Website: home-depot
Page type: review-order
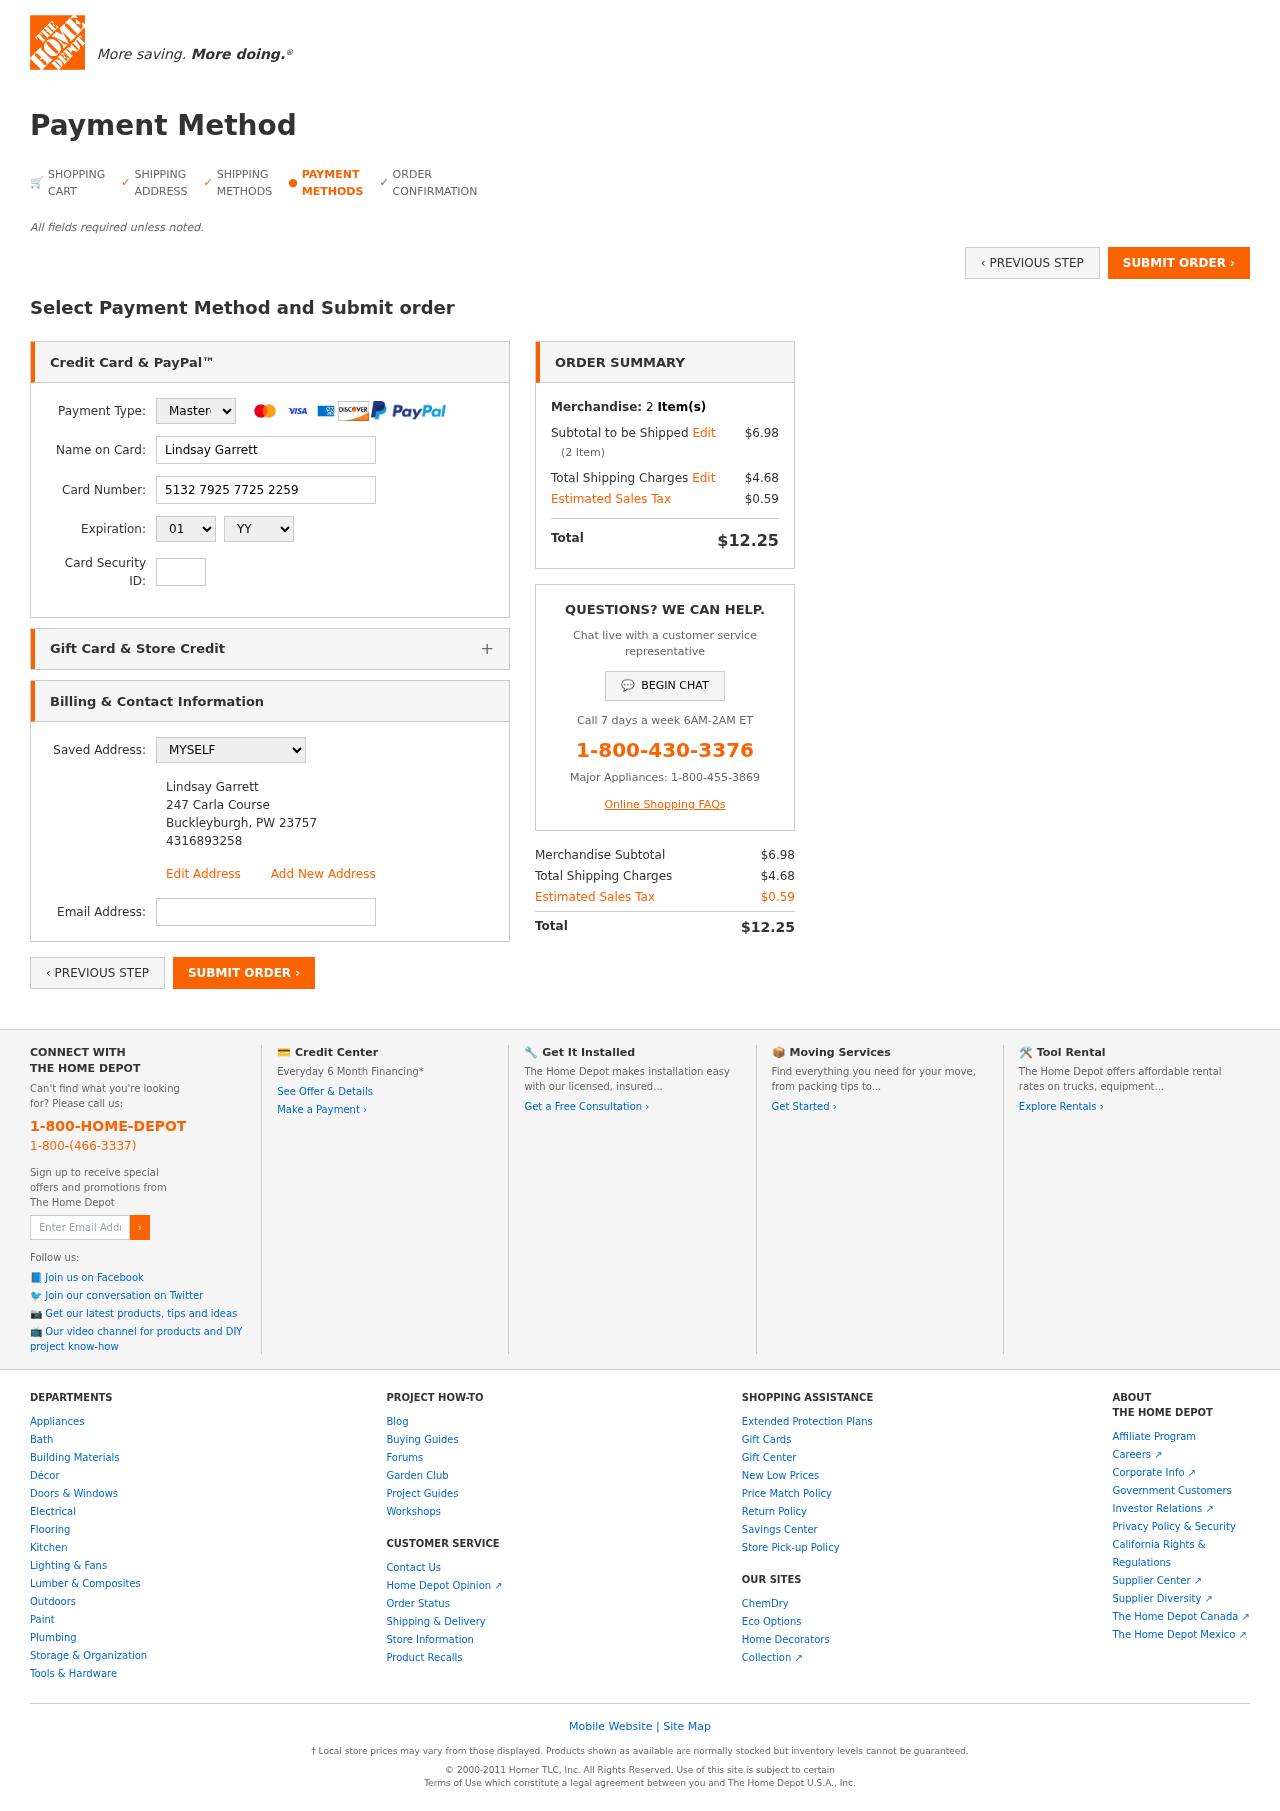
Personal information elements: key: PII_CARD_CVV
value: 933
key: PII_CARD_EXPIRY_MONTH
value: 01
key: PII_CARD_EXPIRY_YEAR
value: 27
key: PII_CARD_NUMBER
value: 5132 7925 7725 2259
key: PII_CARD_TYPE
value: Mastercard
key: PII_EMAIL
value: lgarrett@gmail.com
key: PII_FULLNAME
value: Lindsay Garrett
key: PII_FULLNAME2
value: Lindsay Garrett
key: PII_STREET2
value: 247 Carla Course
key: PII_CITY2
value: Buckleyburgh
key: PII_STATE_ABBR2
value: PW
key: PII_POSTCODE2
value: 23757
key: PII_PHONE2
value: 4316893258
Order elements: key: ORDER_NUM_ITEMS
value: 2
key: ORDER_SUBTOTAL
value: $6.98
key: ORDER_NUM_ITEMS2
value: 2
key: ORDER_SHIPPING_COST
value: $4.68
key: ORDER_TAX
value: $0.59
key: ORDER_TOTAL
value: $12.25
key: ORDER_SUBTOTAL2
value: $6.98
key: ORDER_SHIPPING_COST2
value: $4.68
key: ORDER_TAX2
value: $0.59
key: ORDER_TOTAL2
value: $12.25